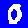
Digit: 0